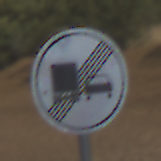
Verkehrszeichen: EndeUeberholverbotKraftfahrzeuge
Umgebung: Outdoor, Nature
Tageszeit: MorningAfternoon
Wetter: PartlyCloudy
Licht: Natural
Jahreszeit: NotSpecified
Kontrast: HighContrast